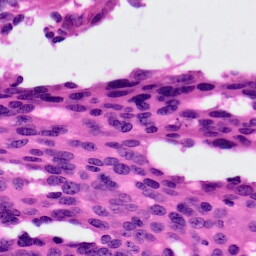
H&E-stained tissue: Ovarian